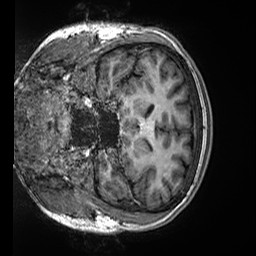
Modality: T1w
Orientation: coronal
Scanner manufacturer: siemens
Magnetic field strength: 3 T
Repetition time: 2.5 s
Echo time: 0.00299 s